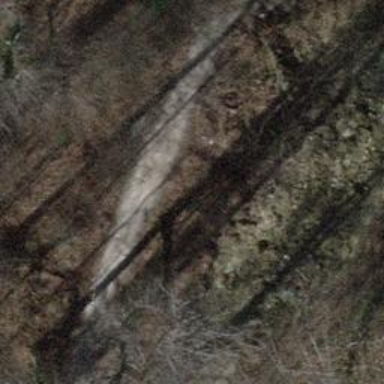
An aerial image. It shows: Track with grade2 compacted surface. The trail visibility is excellent.